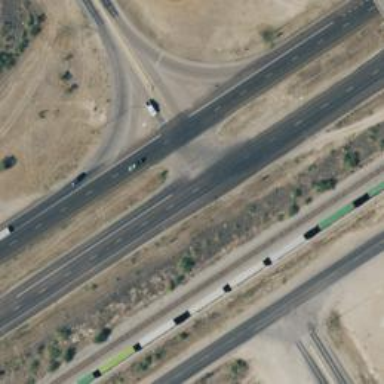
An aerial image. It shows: Asphalt trunk highway.